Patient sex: F
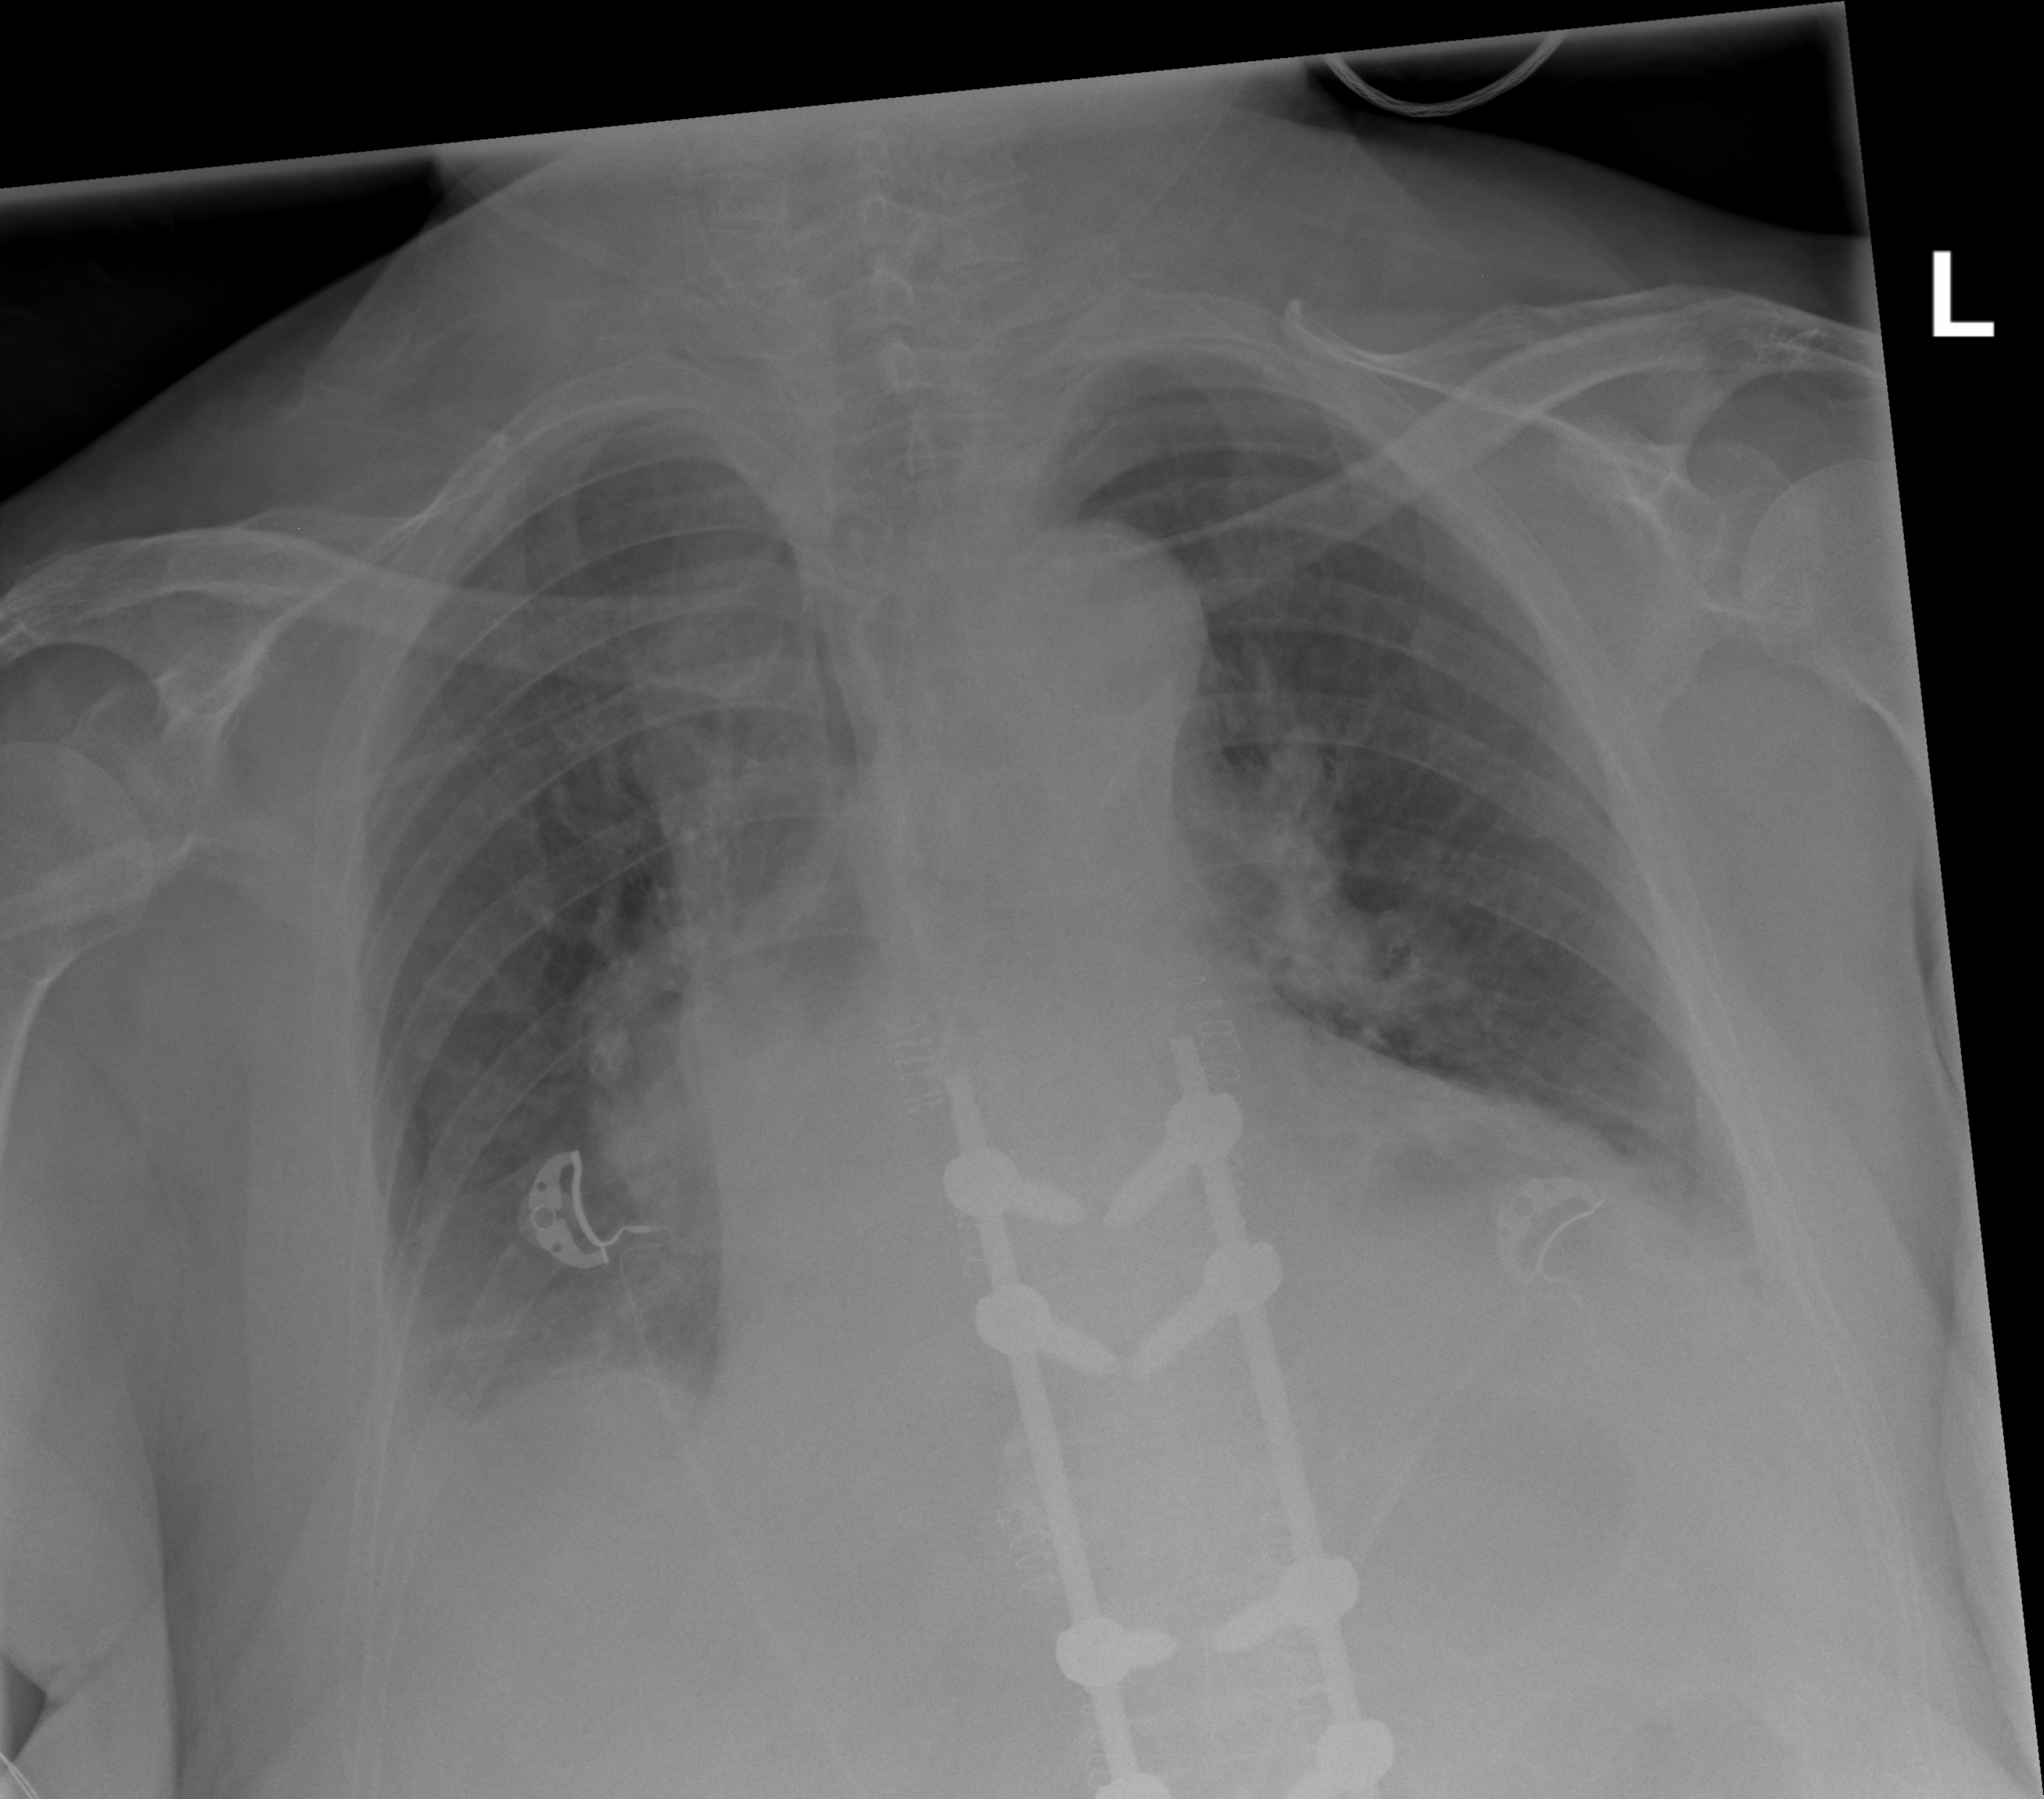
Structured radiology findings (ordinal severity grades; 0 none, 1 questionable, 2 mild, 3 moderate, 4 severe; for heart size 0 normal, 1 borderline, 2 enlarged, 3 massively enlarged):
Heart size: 2
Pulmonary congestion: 1
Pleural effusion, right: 2
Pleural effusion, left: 2
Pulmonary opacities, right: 0
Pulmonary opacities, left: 0
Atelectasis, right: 2
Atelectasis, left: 2